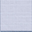
Piece: xx